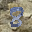
Label: 8